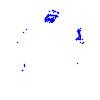
Particle: electron